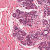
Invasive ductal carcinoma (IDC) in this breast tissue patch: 0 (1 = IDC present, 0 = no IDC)